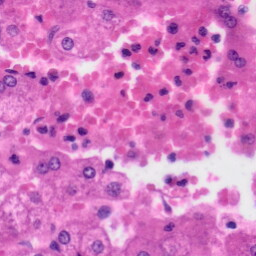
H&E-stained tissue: Liver